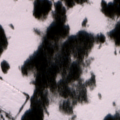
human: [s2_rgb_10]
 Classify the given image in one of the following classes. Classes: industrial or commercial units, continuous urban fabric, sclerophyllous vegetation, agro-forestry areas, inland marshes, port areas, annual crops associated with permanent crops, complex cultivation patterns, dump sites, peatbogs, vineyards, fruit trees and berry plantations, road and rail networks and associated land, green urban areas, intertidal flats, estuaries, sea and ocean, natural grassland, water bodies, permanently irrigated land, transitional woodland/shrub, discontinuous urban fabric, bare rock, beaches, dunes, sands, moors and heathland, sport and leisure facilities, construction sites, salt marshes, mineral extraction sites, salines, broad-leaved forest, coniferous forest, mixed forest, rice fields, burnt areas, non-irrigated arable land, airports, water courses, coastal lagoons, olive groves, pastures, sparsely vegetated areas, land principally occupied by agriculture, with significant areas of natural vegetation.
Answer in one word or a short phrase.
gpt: coniferous forest, peatbogs